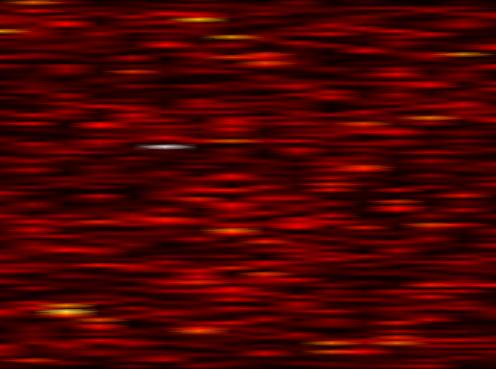
Label: FBMC